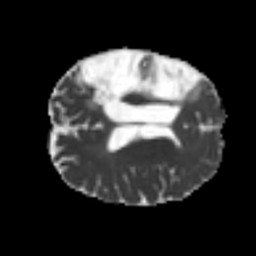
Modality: MD
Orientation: axial
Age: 49
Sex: male
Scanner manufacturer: siemens
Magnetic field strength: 3 T
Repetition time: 4.987 s
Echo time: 0.0792 s